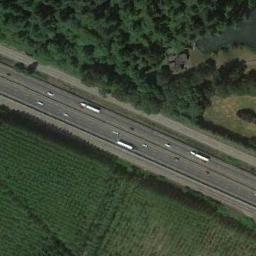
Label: freeway